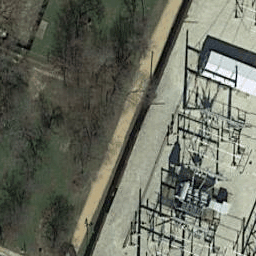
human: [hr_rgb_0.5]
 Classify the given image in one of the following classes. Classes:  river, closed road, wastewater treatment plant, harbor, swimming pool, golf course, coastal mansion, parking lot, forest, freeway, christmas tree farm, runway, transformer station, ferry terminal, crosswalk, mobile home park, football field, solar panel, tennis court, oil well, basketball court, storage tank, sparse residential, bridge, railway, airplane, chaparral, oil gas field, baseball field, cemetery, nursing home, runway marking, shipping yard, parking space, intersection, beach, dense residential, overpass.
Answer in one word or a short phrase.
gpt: transformer station